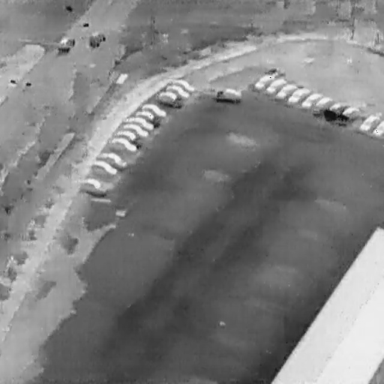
There are 25 Cars in the infrared image.